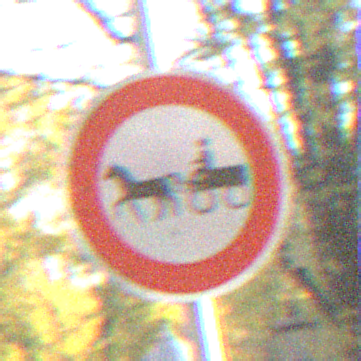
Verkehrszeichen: VerbotGespannfuhrwerke
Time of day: SunriseSunset
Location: Outdoor (Urban)
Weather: PartlyCloudy
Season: Autumn
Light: Natural